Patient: sex M, age 60
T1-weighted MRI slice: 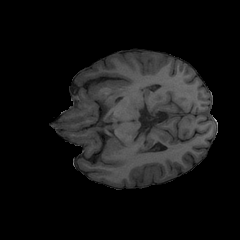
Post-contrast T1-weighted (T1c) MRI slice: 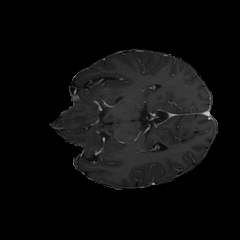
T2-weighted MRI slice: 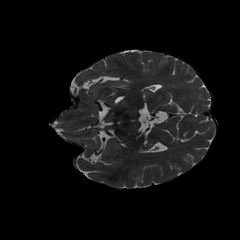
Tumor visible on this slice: no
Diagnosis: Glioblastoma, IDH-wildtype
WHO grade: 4